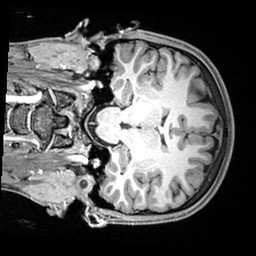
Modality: T1w
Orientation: coronal
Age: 21
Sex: male
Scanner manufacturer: siemens
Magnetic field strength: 3 T
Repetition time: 2.4 s
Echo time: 0.00217 s